Field crop: tomato
Growth stage: 2
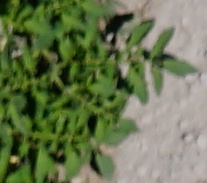
Species: tomato